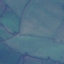
Land use / land cover: Pasture